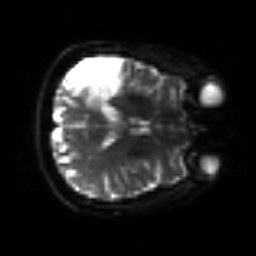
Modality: sbref
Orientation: axial
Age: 59
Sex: female
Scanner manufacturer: siemens
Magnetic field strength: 3 T
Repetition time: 3.2 s
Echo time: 0.081 s